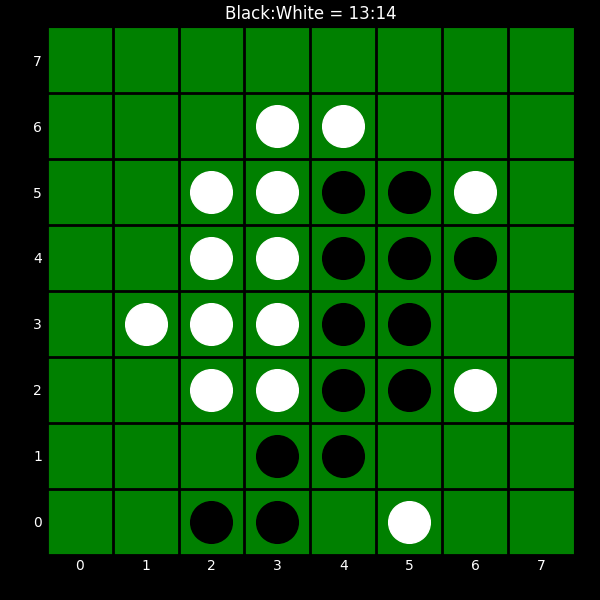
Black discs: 13
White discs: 14